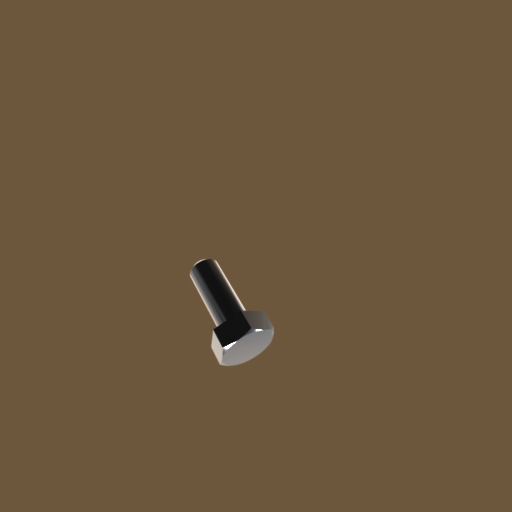
Label: bolt